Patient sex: M
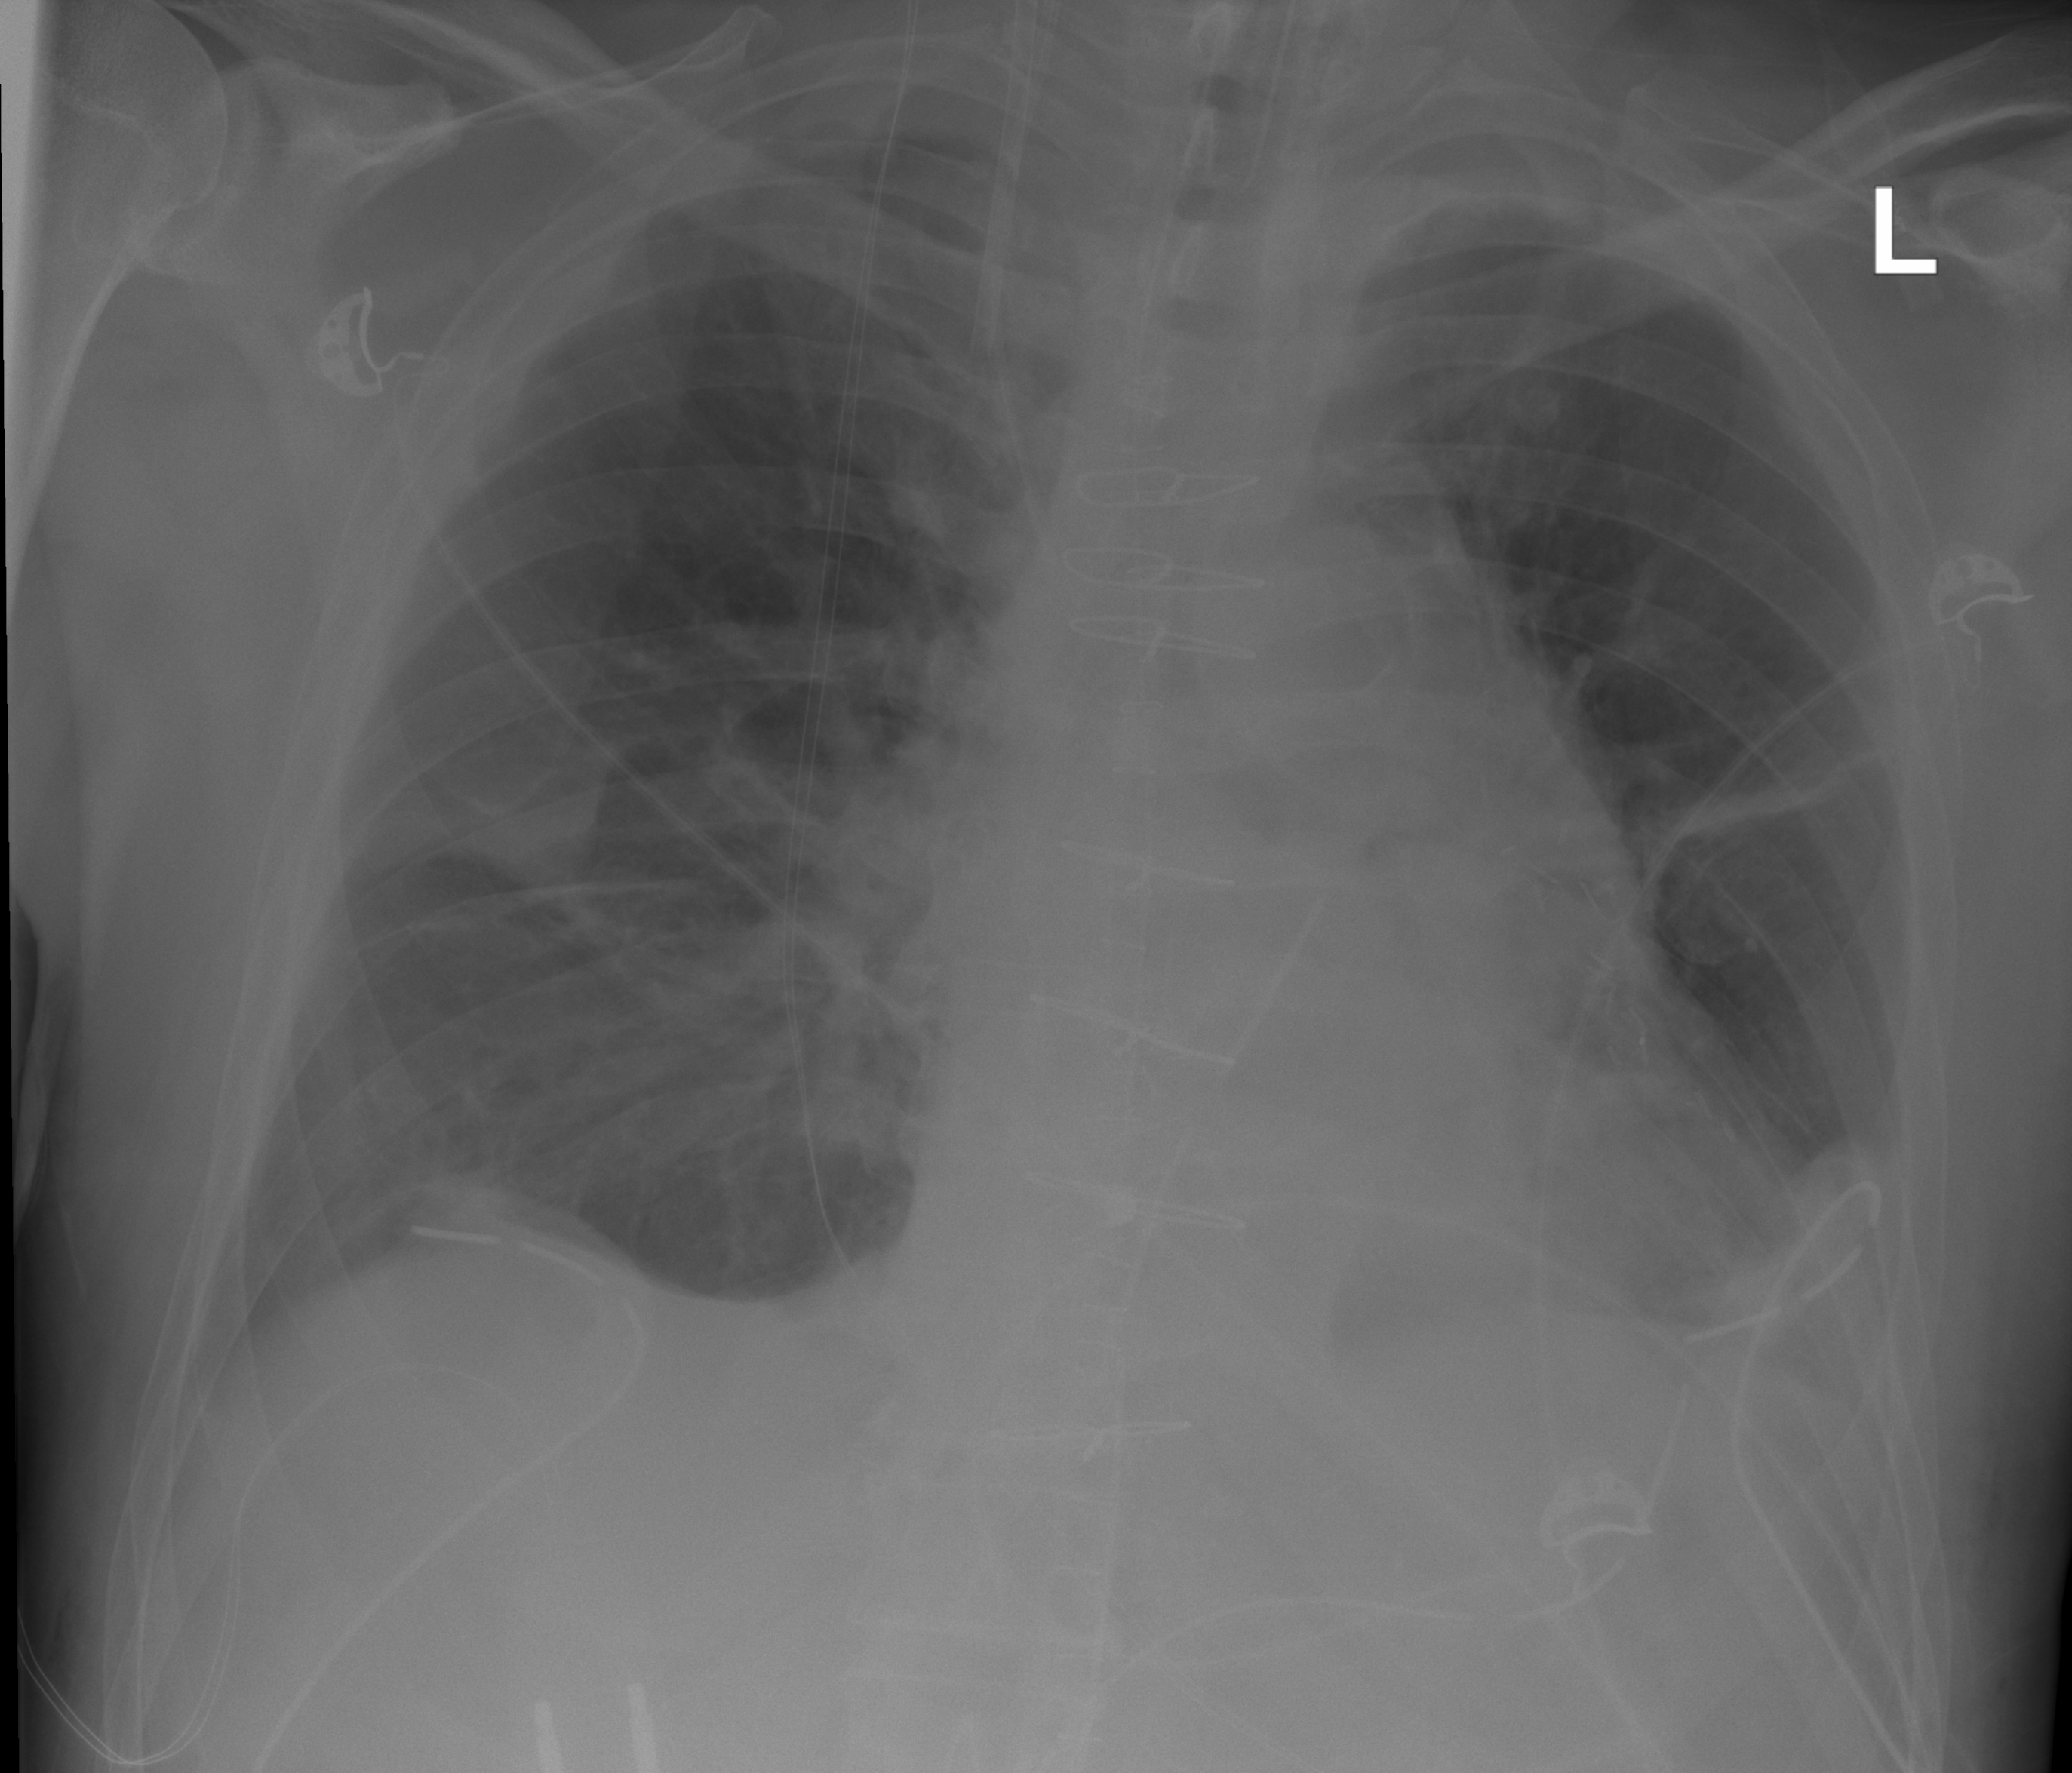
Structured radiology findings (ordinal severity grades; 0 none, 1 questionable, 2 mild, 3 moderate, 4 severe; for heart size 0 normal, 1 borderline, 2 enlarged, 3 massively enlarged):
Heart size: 0
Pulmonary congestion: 0
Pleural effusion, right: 2
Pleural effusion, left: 0
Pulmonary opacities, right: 1
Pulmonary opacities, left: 0
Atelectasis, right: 1
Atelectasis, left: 1